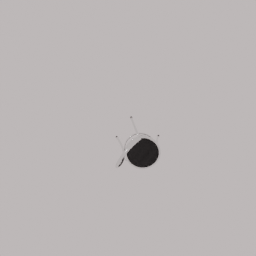
Label: furniture